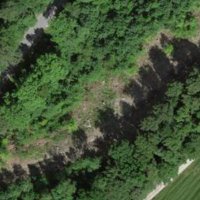
EUNIS habitat code: 41
Species observed at this site:
Lapsana communis